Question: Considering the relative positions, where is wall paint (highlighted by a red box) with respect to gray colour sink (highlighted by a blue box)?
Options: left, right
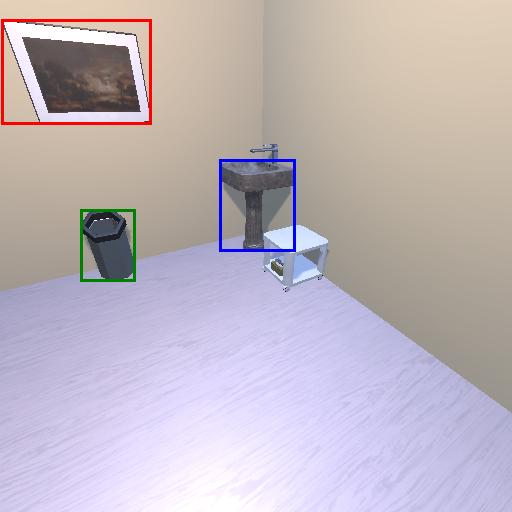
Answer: left